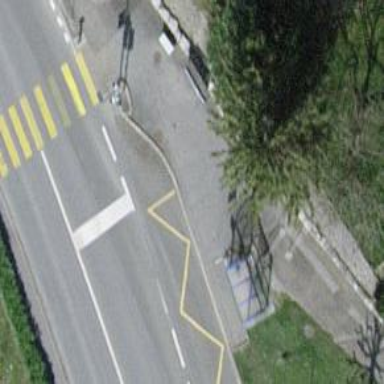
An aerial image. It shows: Platform for public transport. The platform is located by the road.